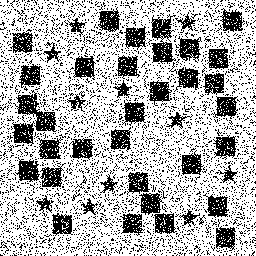
Squares: 33
Triangles: 0
Stars: 11
Total shapes: 44